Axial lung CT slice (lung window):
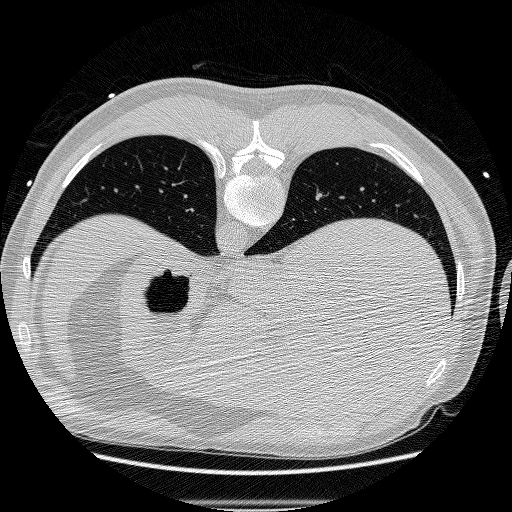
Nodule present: no